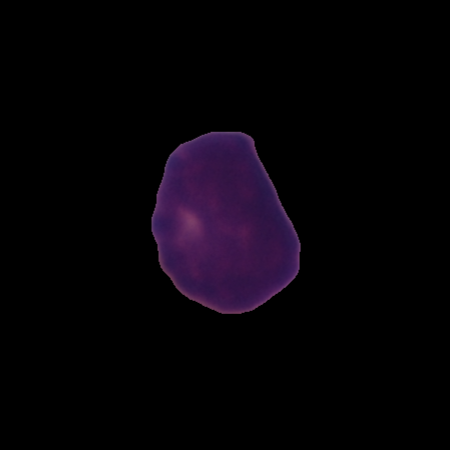
Label: healthy